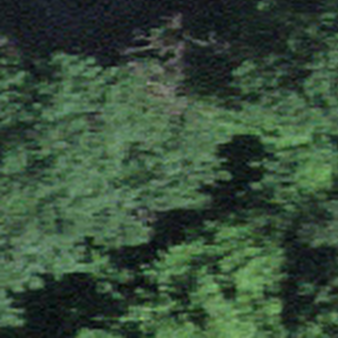
Label: other